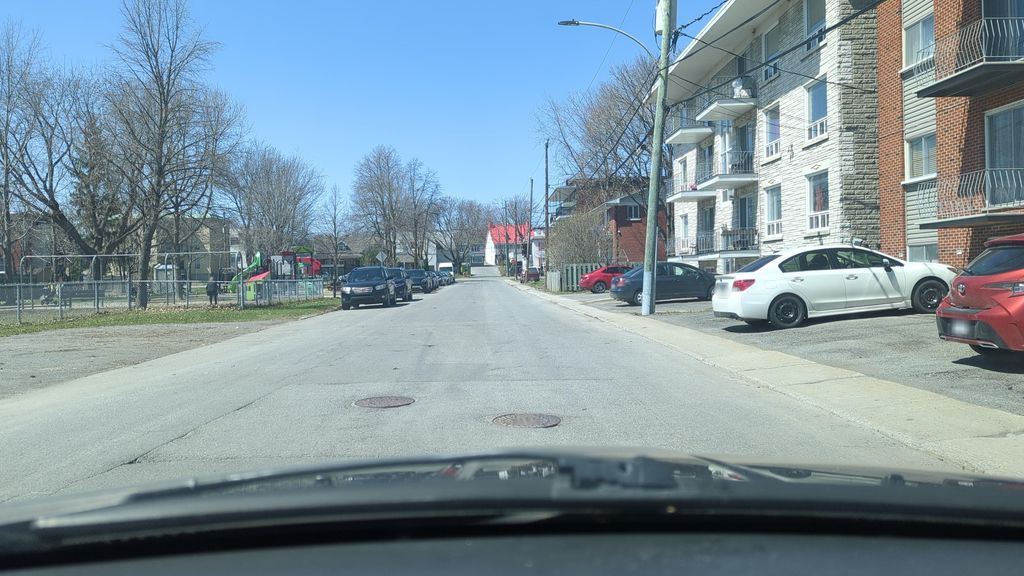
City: quebec_city